Question: I am developping a small WPF application which consist mostly in displaying 'ObservableCollection<>' in others 'ObservableCollection<>', and so on.
Here is a code example of what my application looks like:
'''
<Listbox Name="MainList" ItemsSource={Binding}>
<ListBox.ItemTemplate>
<DataTemplate>
<StackPanel>
<Textblock Text={Binding MainName} />
<Button>Add item</Button>
<Button>Delete item</Button>
<Listbox Name="ChildList" ItemsSource="{Binding Path=ChildItem}">
<ListBox.ItemTemplate>
<DataTemplate>
<Textblock Text={Binding ChildName} />
</DataTemplate>
</ListBox.ItemTemplate>
</Listbox>
</StackPanel>
</DataTemplate>
</ListBox.ItemTemplate>
</Listbox>
'''
And visually it pretty much looks like this:

I will re-explain what I am trying to do.
- Whenever I click 'Button A' or 'Button B' I want to Select the 'MainList' 'ListBoxItem' in which they are contained (i.e: 'A Item')- And in a second time whenever I click 'Button B':- 'ListBoxItem''ChildList'-
But my main problem is since everything is generated by my bindings I cannot get, so far, an element from my 'ChildList' because 'ChildList' is duplicated in any of my 'MainList' 'ListBoxItem'.
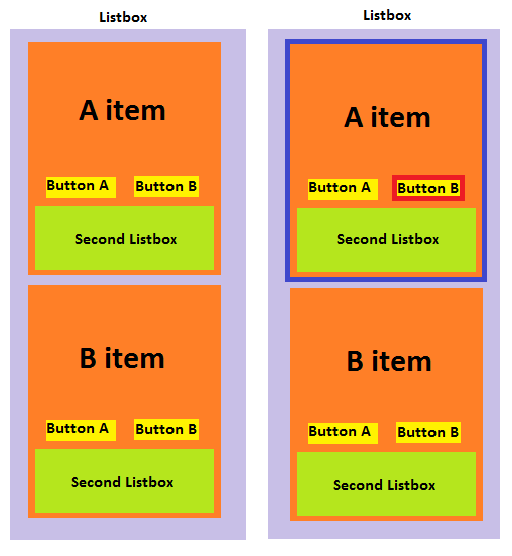
Answer: If I understand well the problem is that you want first click on a button of unselected item to select the 'MainItem', and on next click, when 'MainItem' is already selected, preform click action. Try this when button is clicked:
'''
private ListBoxItem FindItemContainer(DependencyObject obj)
{
while (obj != null && !(obj is ListBoxItem))
{
obj = VisualTreeHelper.GetParent(obj);
}
if (obj != null)
return obj as ListBoxItem;
else
return null;
}
private void Button_Click(object sender, RoutedEventArgs e)
{
var lbi = FindItemContainer(sender as DependencyObject);
if (lbi != null)
{
if (lbi.IsSelected)
{
//do click event
}
else
lbi.IsSelected = true;
}
}
'''
Of course you can also do it more MVVM way by binding 'ListBoxItem.IsSelected' to lets say 'bool MainItem.MyItemIsSelected'
'''
<ListBox.ItemContainerStyle>
<Style TargetType="{x:Type ListBoxItem}">
<Setter Property="IsSelected" Value="{Binding Path=MyItemIsSelected, Mode=TwoWay}"/>
</Style>
</ListBox.ItemContainerStyle>
'''
and 'Button.Command' to your 'ICommand MainItem.DeleteCommand' and then when command is executed do something like that:
'''
if (MyItemIsSelected)
{
//do command body
}
else
MyItemIsSelected = true;
'''
which will be better long term because you could replicate 'SelectedItem' behaviour in 'ChildList' object (add 'MyItemIsSelected' and bind it to inner ''ListBoxItem.IsSelected', like discribed above) and add 'MySelectedItem' property to 'ChildList':
'''
ChildItem MySelectedItem
{
get
{
return Items.FirstOrDefault(n=>n.MyItemIsSelected);
}
}
'''
and your delete command would look like this:
'''
if (MyItemIsSelected)
{
ChildItem selItem = ChildItems.MySelectedItem;
if (selItem != null) ChildItems.Items.Remove(selItem);
}
else
MyItemIsSelected = true;
'''
if everything is data bound and lists are 'ObservableCollections' then you can do all that in object and UI will follow. Actually you can do only this child selection binding bit and still use first solution and in 'Button_Click' look like this:
'''
private void Button_Click(object sender, RoutedEventArgs e)
{
var lbi = FindItemContainer(sender as DependencyObject);
if (lbi != null)
{
if (lbi.IsSelected)
{
MainItem mainItem = lbi.Content as MainItem;
ChildItem selChild = mainItem.ChildItems.MySelectedItem;
if (selChild != null) mainItem.ChildItems.Items.Remove(selChild);
}
else
lbi.IsSelected = true;
}
}
'''
Here is simple, working example on <URL>